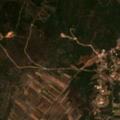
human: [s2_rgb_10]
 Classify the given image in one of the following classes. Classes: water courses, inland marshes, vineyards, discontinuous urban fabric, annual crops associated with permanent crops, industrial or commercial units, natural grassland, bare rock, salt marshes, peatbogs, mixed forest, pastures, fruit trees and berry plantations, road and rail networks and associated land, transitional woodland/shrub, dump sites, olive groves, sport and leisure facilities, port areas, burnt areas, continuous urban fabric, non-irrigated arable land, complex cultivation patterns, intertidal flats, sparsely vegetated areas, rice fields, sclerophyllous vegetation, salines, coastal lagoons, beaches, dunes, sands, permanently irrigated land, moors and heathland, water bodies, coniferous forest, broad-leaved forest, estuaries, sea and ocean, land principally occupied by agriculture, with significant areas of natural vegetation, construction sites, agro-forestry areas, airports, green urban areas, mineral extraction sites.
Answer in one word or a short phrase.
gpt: olive groves, broad-leaved forest, mixed forest, transitional woodland/shrub